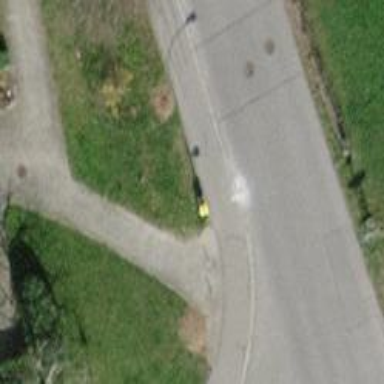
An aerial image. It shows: Post box is visible.